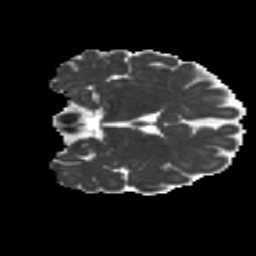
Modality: MD
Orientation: coronal
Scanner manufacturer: siemens
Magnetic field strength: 3 T
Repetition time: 4.16 s
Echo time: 0.0806 s